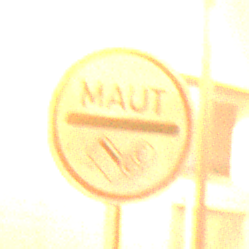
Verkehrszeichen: MautflichtigeStrecke
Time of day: Night
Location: Outdoor (Urban)
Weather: Clear
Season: NotSpecified
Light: Artificial